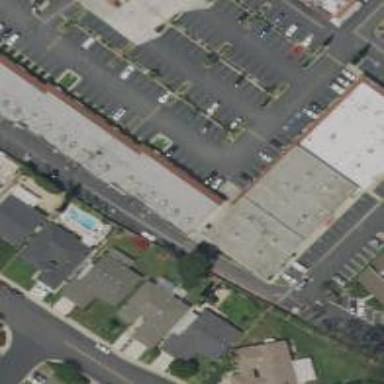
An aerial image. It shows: Retail building.